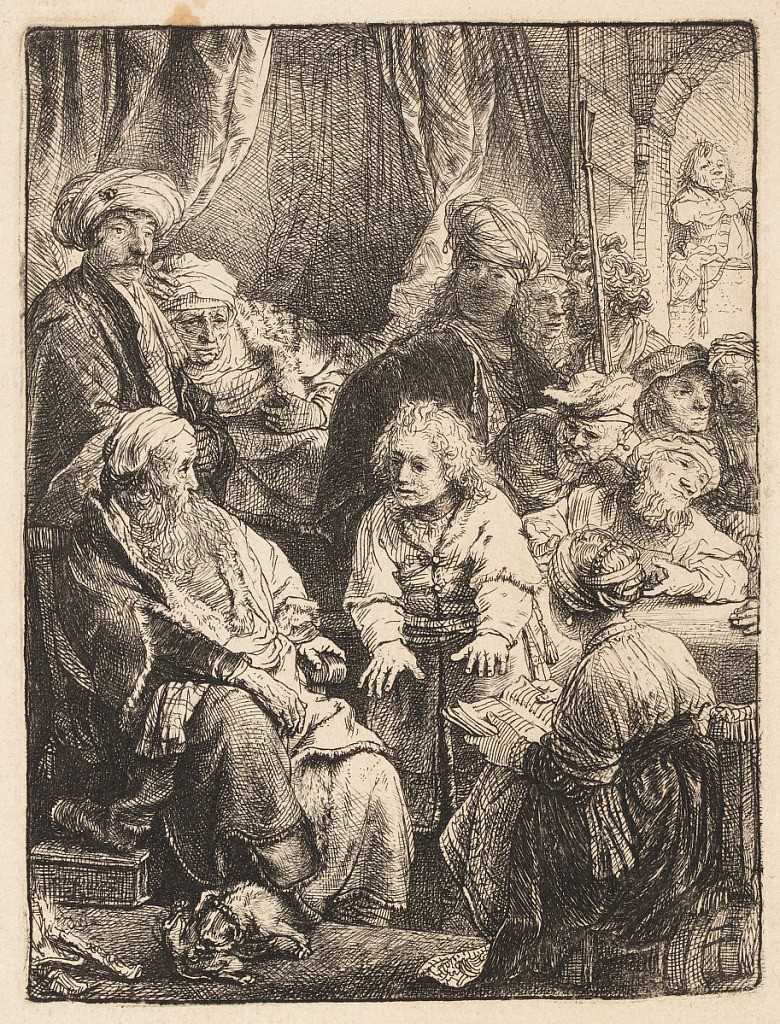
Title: Joseph Telling his Dreams
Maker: Rembrandt Harmensz van Rijn, Dutch, 1606–1669
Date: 1638
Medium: Etching on laid paper
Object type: Print
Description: Joseph is seen in the center of the composition, relating his dreams to his family. A young girl, her back turned partially to the spectator, sits at lower right, holding an open book. Signed and dated, lower left: "Rembran(d)t f. 1638."